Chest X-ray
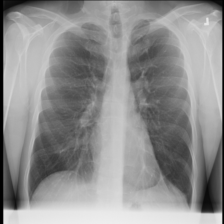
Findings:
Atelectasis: negative
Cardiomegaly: negative
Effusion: negative
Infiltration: negative
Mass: negative
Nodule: negative
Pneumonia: negative
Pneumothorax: negative
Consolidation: negative
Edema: negative
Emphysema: negative
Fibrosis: negative
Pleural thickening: negative
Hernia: negative